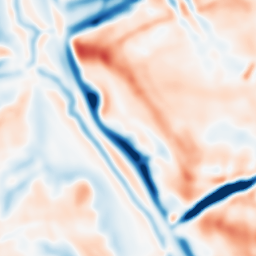
Category: multiscale
Decomposition family: dog
Decomposition parameters: sigma_low: 3
sigma_high: 10
Upsampling method: regularized
Upsampling parameters: scale: 4
lambda_reg: 0.001
Upsampling scale: 4